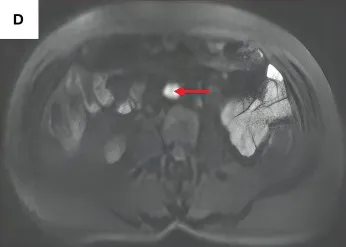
Full abdomen + pelvis magnetic resonance imaging. (D) Enlarged retroperitoneal abdominal para-aortic lymph nodes (red arrow) on diffusion-weighted images.
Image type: radiology (mri)